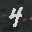
Label: 4